Field crop: maize
Growth stage: 2
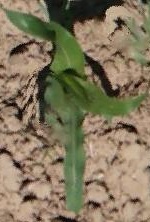
Species: maize